Interaction volume radius: 10 \u00c5
Interaction volume height: 15 \u00c5
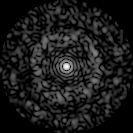
Disorder parameter: 0.8256